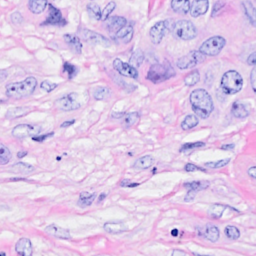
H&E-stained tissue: Breast